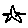
Label: star